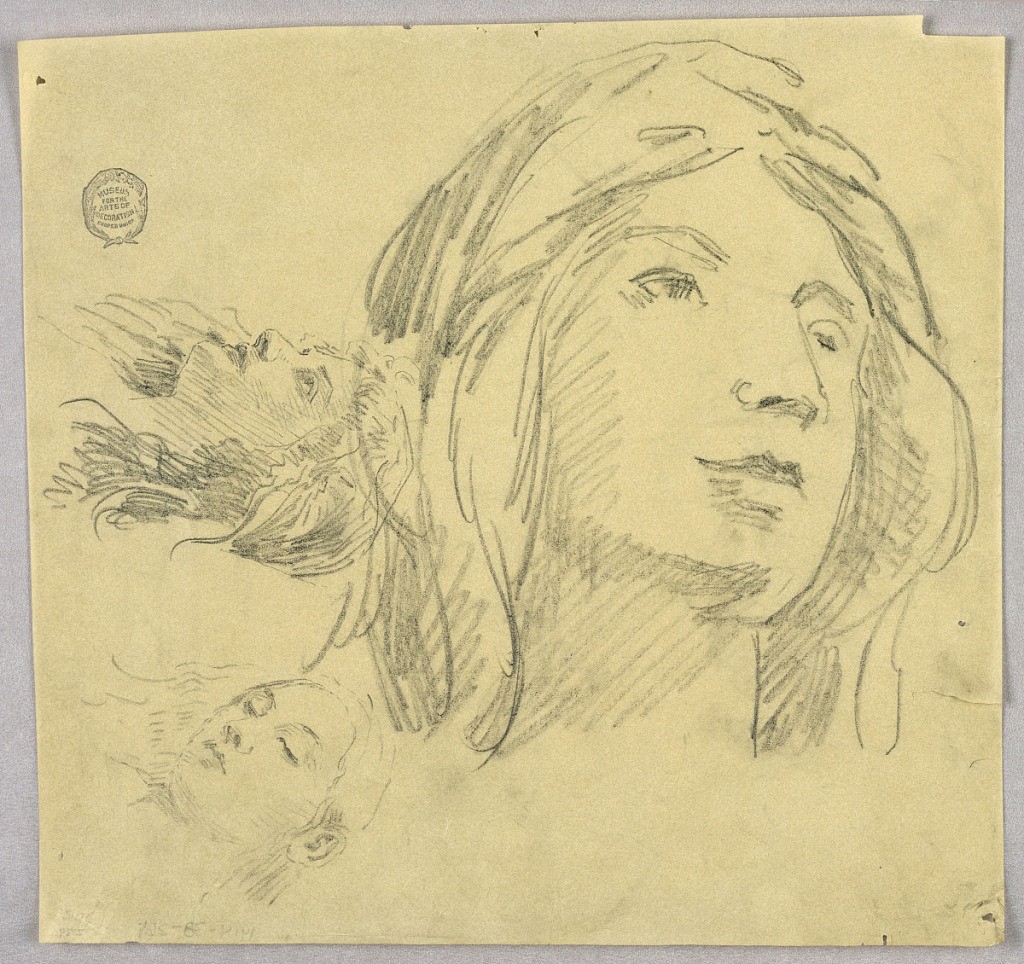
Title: Sketches of Three Heads
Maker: Francis Augustus Lathrop, American, 1849–1909
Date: ca. 1895
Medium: Graphite and black crayon on tracing paper
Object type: Drawing
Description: Large sketch of a woman's head, looking up toward the right. At left, two other heads of women, oriented differently, looking toward the left.